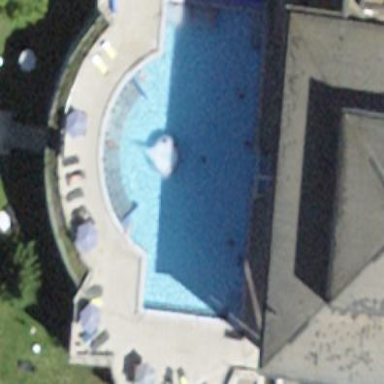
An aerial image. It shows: Outdoor swimming pool located on leisure land.